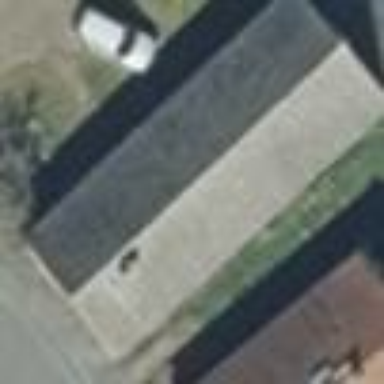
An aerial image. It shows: Gabled building with grey roof oriented along its length.